Field crop: tomato
Growth stage: 1
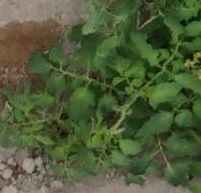
Species: tomato